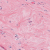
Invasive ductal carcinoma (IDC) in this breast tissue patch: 0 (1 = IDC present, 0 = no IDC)